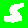
Digit: 5